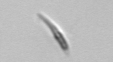
Label: pennate